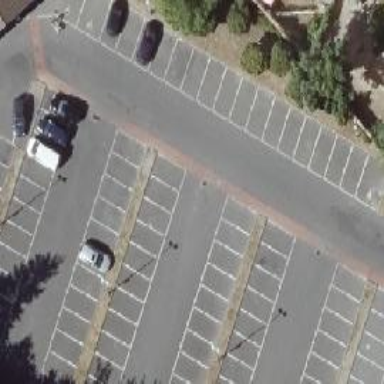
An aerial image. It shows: Parking aisle designed for service vehicles.